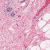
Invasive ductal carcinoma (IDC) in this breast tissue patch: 0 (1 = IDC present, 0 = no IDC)